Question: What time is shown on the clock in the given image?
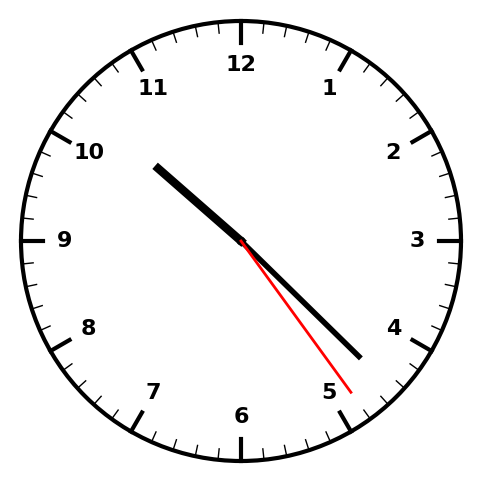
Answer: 10:22:24